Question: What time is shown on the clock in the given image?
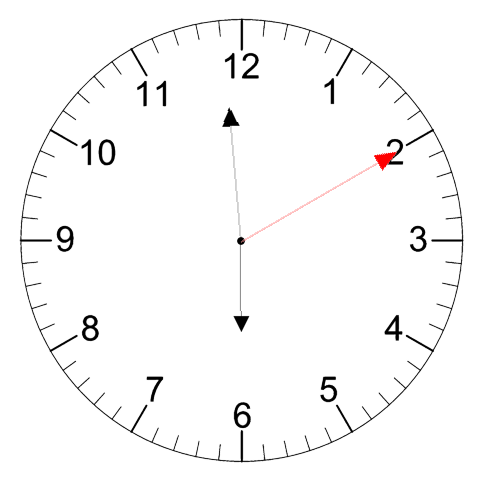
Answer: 05:59:10